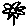
Label: flower